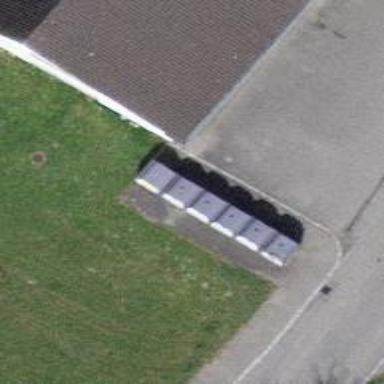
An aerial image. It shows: Recycling container for recycling.